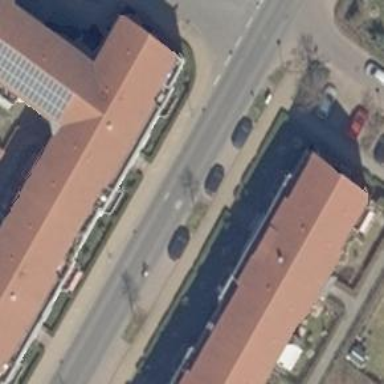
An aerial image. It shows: Sidewalk along the footway.